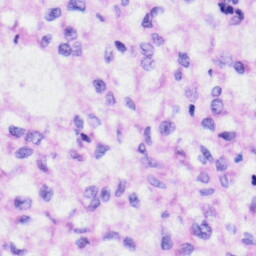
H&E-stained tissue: Liver